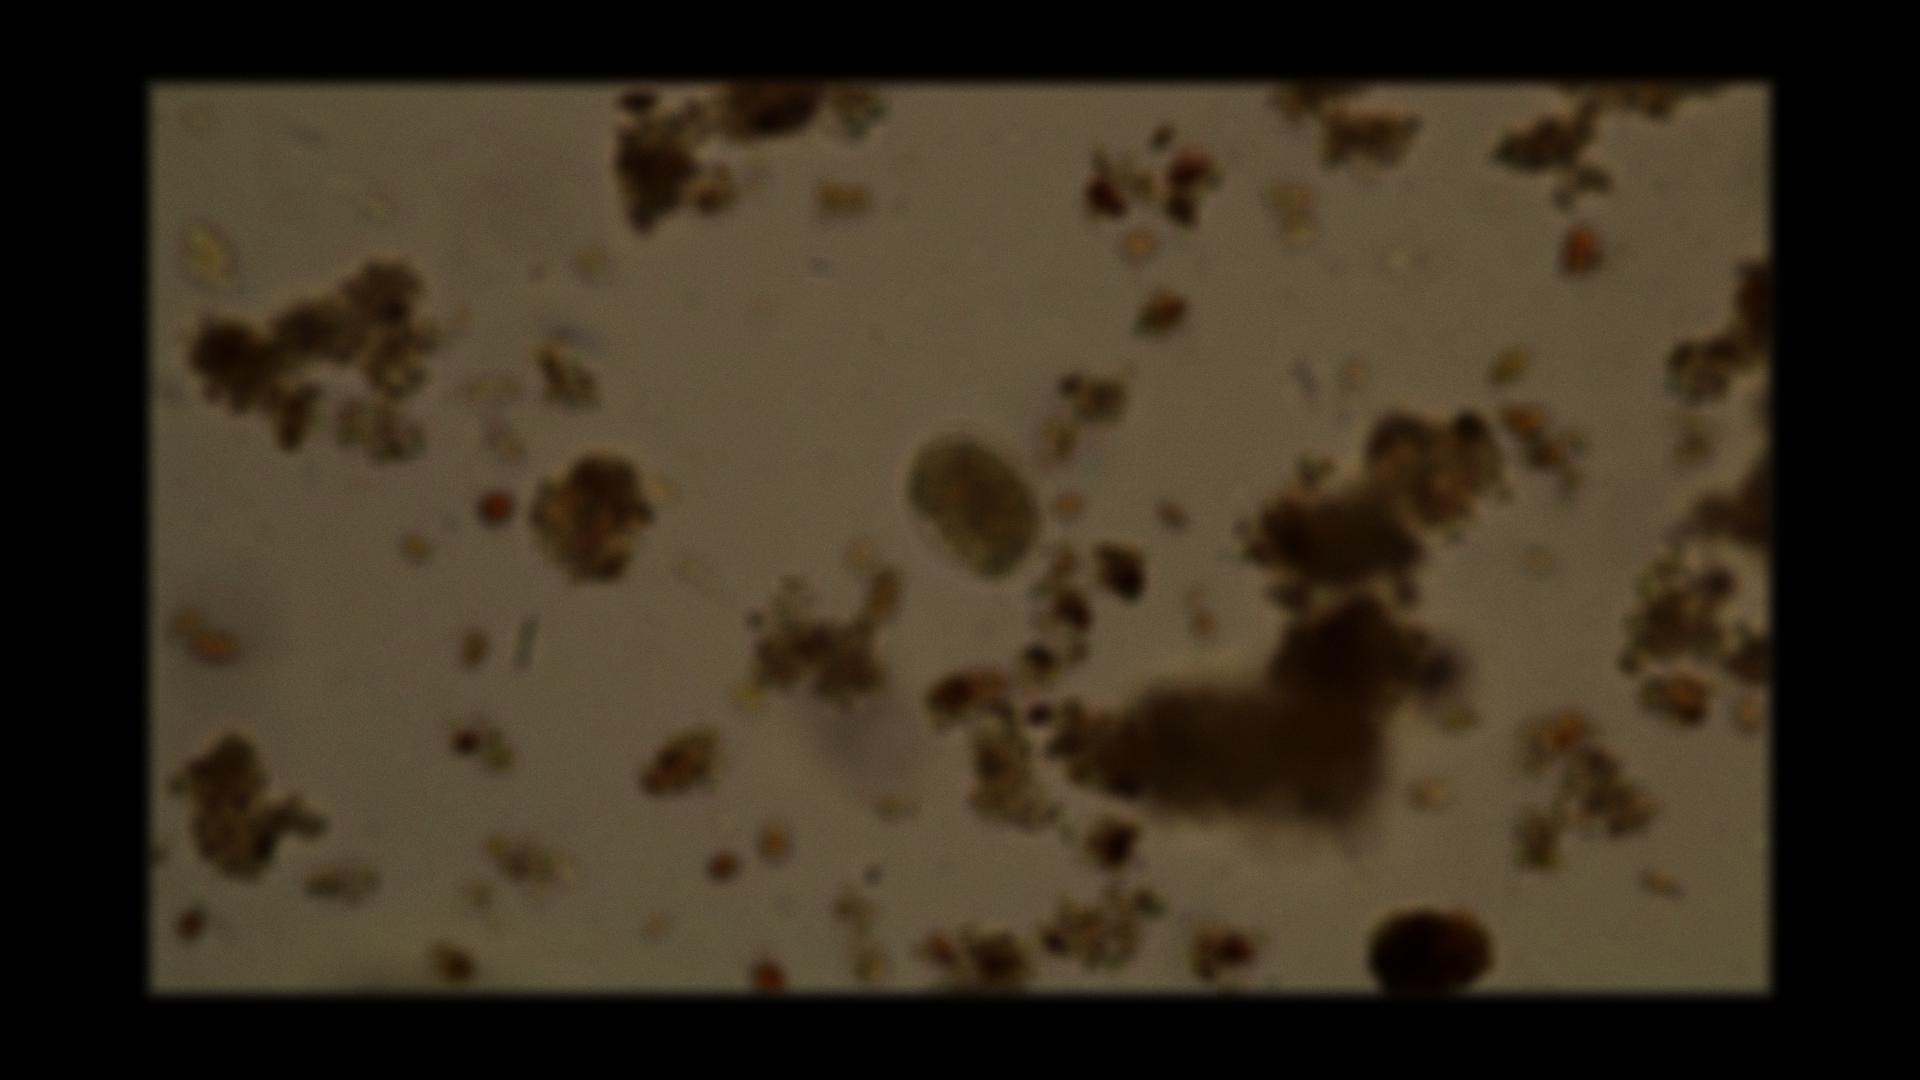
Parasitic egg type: Hookworm egg